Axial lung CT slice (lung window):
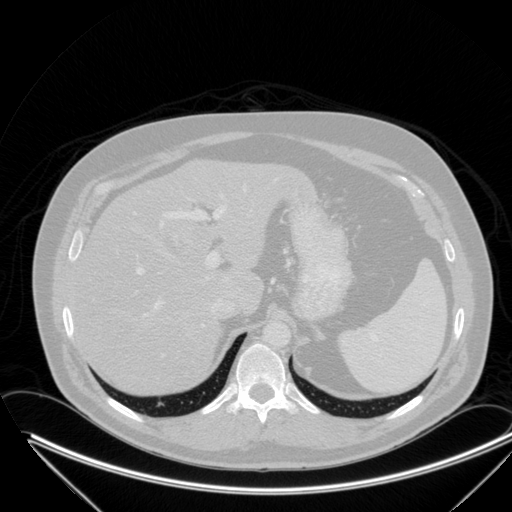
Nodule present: no